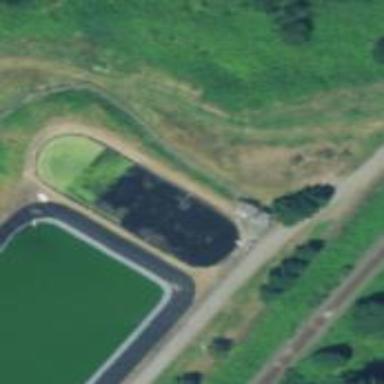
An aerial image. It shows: Basin used for wastewater.